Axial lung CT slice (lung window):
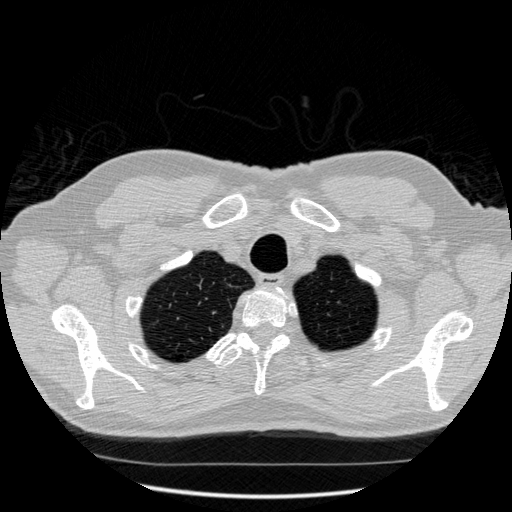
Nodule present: no